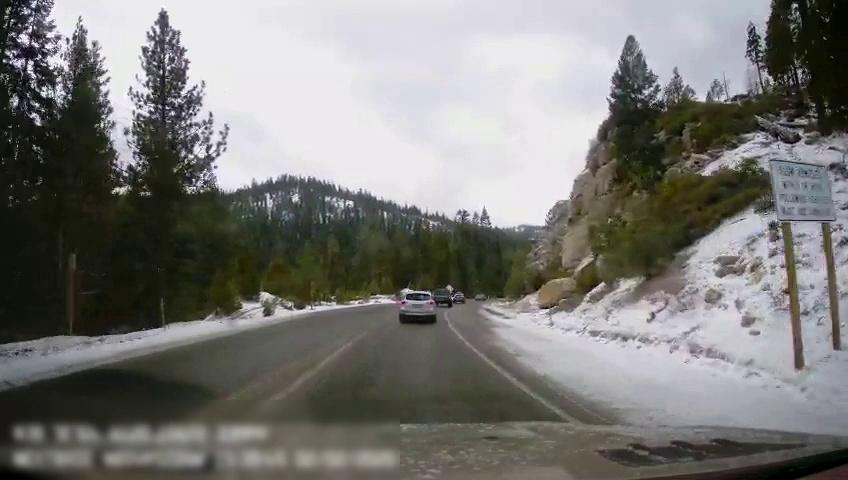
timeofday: Day
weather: Snowy
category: Drivable Space
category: Vehicles | Car
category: Vehicles | Truck
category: Vehicles | SUV
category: Lanes | Current Lane
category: Lanes | Opposite Lane
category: Lanes | Current Lane
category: Lanes | Opposite Lane
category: Traffic | Signs